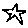
Label: star